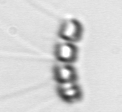
Label: Chaetoceros